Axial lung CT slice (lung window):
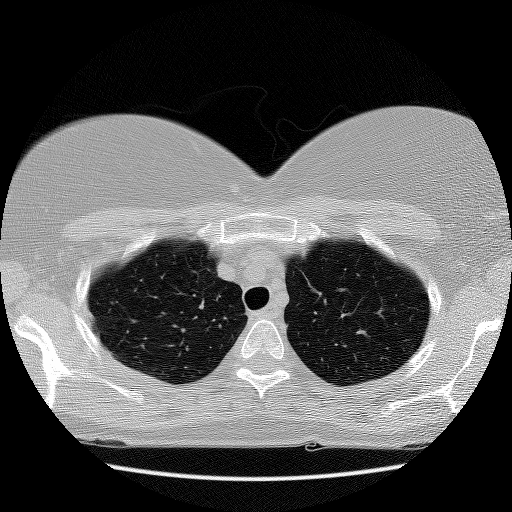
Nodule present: no